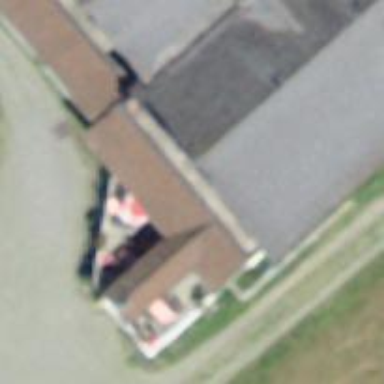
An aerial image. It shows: Hotel with restaurant.